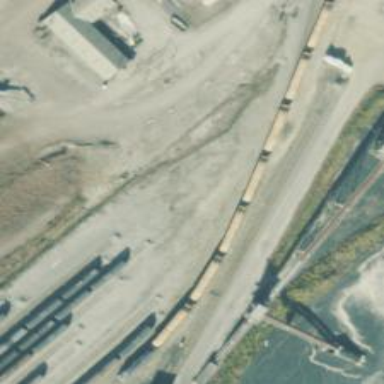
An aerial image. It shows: Abandoned railway yard is depicted.